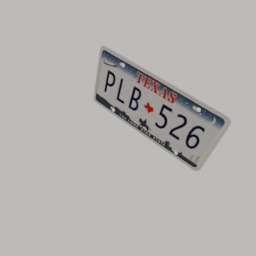
Label: mechanical